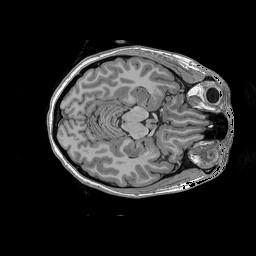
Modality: T1w
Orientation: coronal
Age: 24
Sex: female